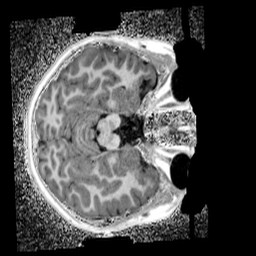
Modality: UNIT1_denoised
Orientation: axial
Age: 10
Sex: female
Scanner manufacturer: siemens
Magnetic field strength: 3 T
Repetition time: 4 s
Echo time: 0.00299 s